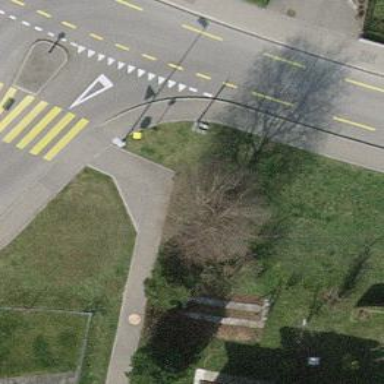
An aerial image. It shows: Post box is visible.